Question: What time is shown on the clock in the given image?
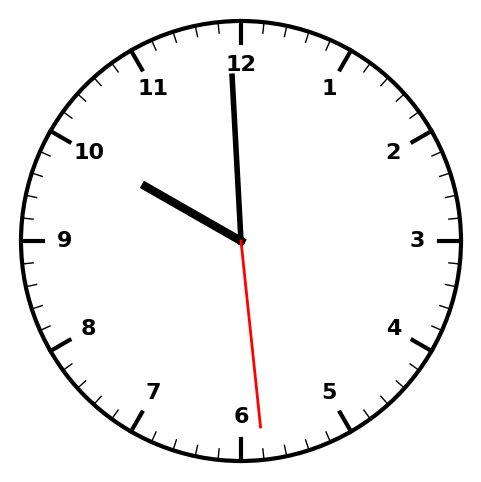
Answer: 09:59:29